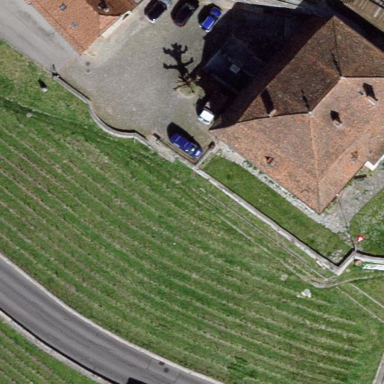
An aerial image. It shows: Vineyard growing grapes.